Field crop: maize
Growth stage: 2
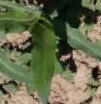
Species: maize